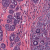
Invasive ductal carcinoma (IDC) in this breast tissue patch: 0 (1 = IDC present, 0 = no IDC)